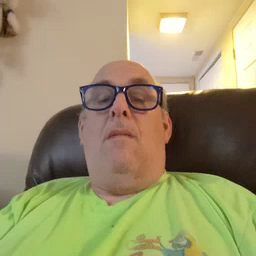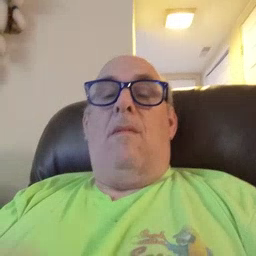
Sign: rain